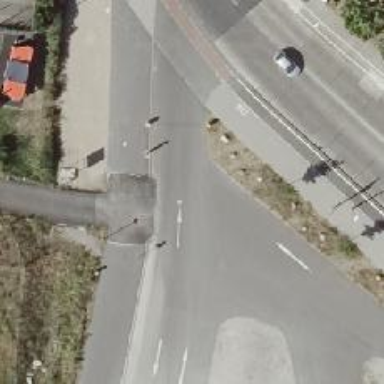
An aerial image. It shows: Asphalt service road suitable for tourist buses.